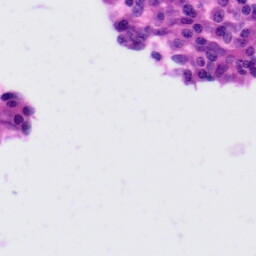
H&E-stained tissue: Tonsil